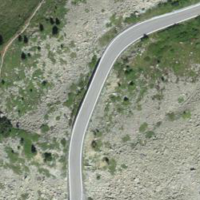
EUNIS habitat code: 48
Species observed at this site:
Polemonium caeruleum